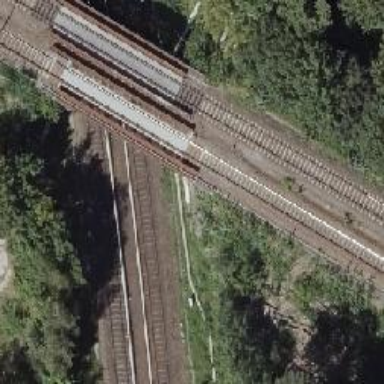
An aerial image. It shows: Railway bridge with electrified contact lines.